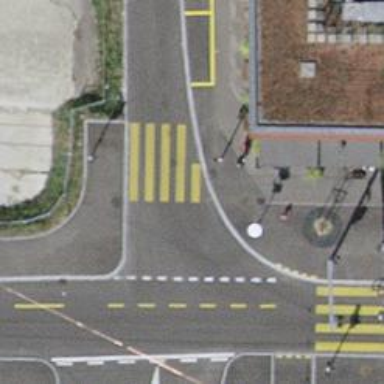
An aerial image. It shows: Road crossing with traffic signals and zebra markings.